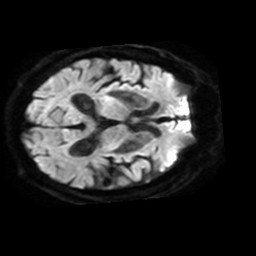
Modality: TRACE
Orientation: axial
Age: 83
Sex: male
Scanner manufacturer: philips
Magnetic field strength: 3 T
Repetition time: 3.082 s
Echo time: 0.076 s